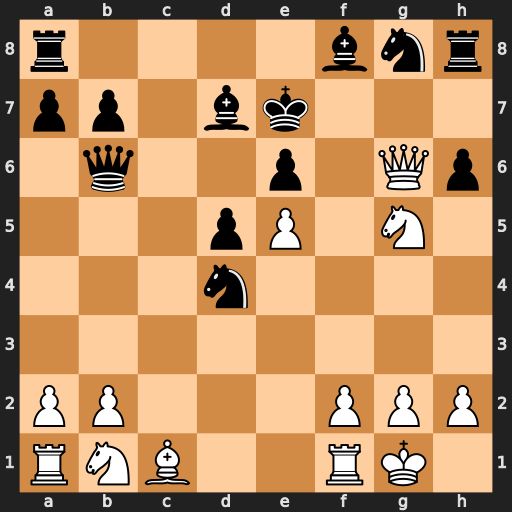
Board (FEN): r4bnr/pp1bk3/1q2p1Qp/3pP1N1/3n4/8/PP3PPP/RNB2RK1
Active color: w
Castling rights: -
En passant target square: -
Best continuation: Qf7+ Kd8 Qxf8+